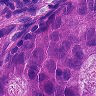
Metastatic tissue present: yes